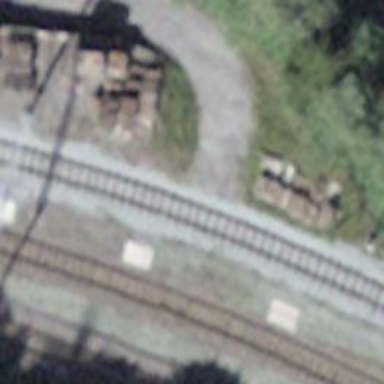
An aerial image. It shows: Narrow-gauge railway with one track passing through yard.